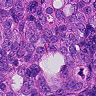
Metastatic tissue present: yes